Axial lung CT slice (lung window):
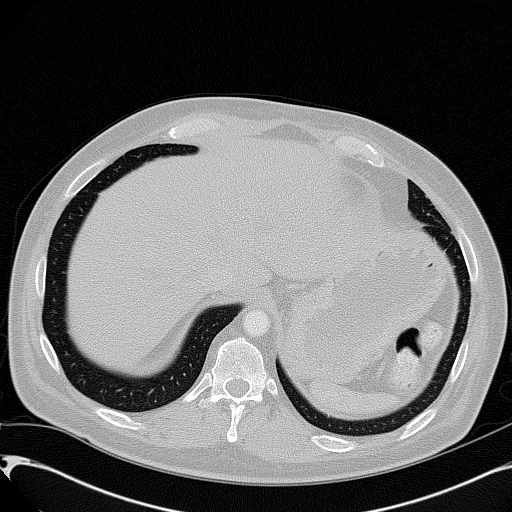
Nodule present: no